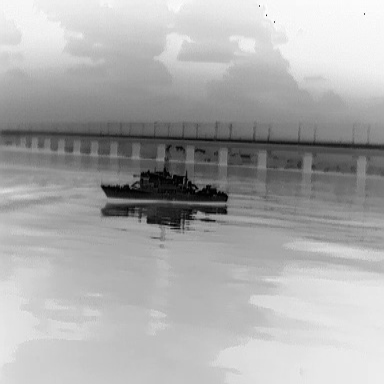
There is a warship in the infrared image.